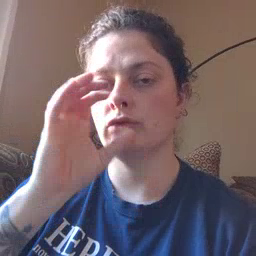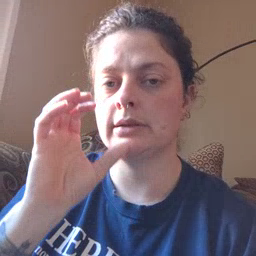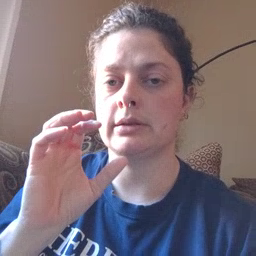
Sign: drink